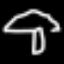
Label: mushroom